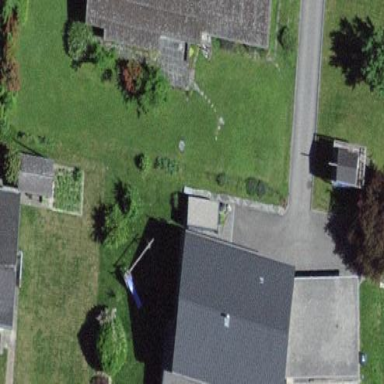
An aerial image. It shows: Simple house.